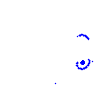
Particle: kaon